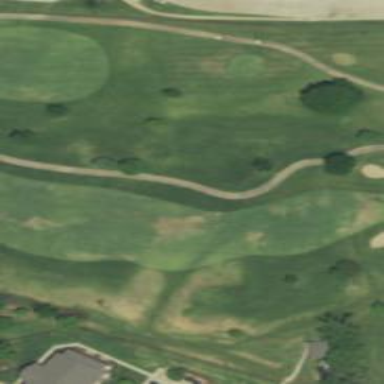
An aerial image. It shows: Grassy area designated as golf fairway.